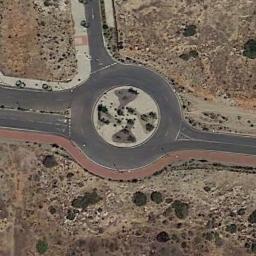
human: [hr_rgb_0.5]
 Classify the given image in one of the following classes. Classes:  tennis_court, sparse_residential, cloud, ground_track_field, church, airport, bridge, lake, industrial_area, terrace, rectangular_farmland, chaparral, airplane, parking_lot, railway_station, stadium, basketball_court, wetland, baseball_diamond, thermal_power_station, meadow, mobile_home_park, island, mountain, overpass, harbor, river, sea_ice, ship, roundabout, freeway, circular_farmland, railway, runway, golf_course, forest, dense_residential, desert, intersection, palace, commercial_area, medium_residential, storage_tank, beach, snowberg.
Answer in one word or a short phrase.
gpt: roundabout